Pattern: Elastic
Description: Simulate a jelly-like distortion of an image.
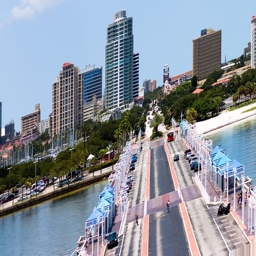
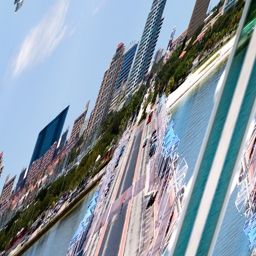
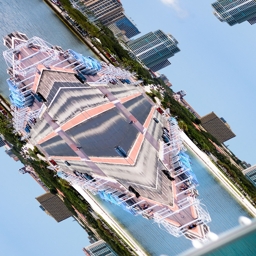
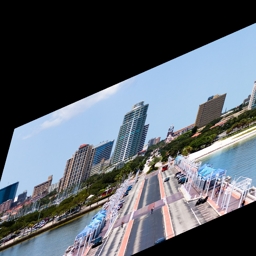